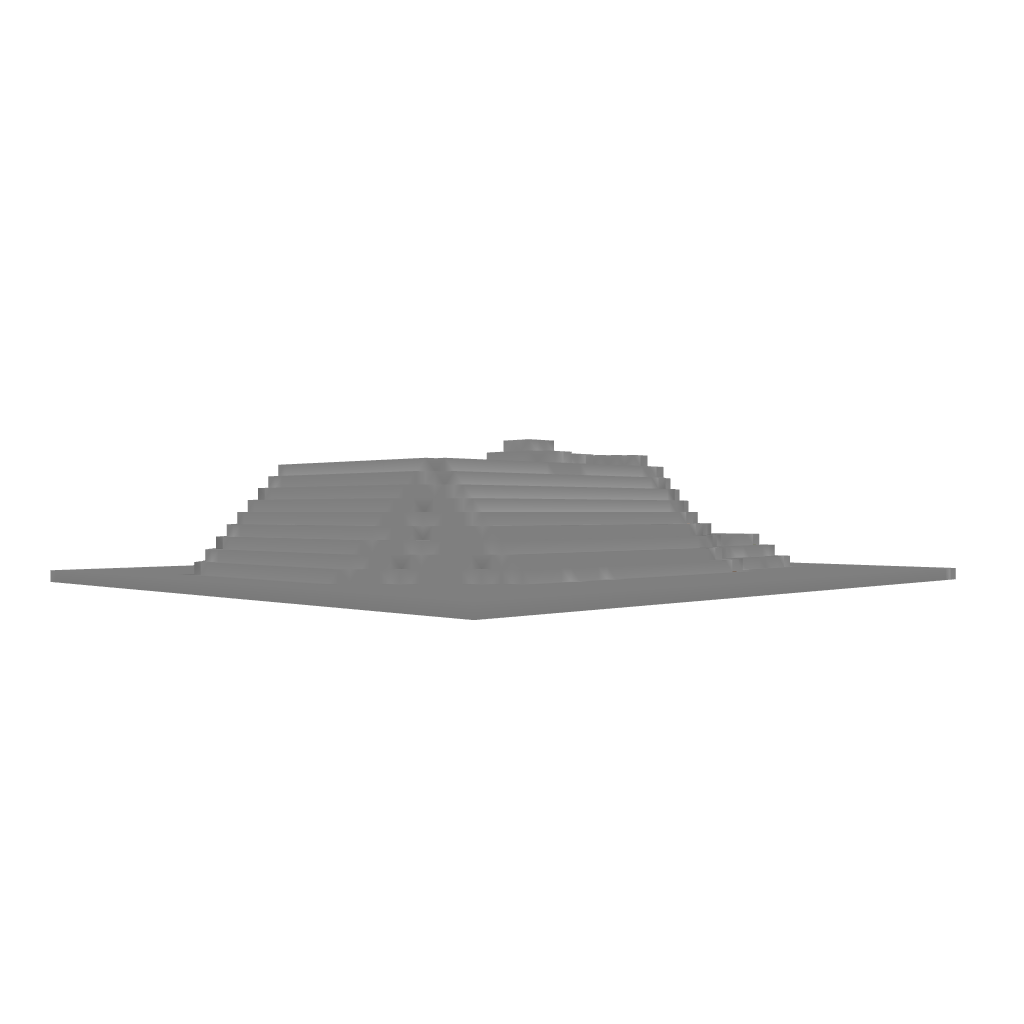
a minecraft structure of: The Bunker